Aerial crown-view tile of a tropical tree (Barro Colorado Island, Panama), acquired 20250715:
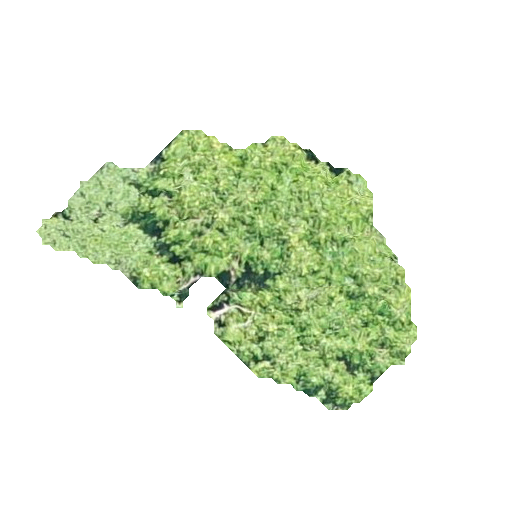
Species: Guarea guidonia
GBIF accepted scientific name: Guarea guidonia
Crown area: 87.061 m²